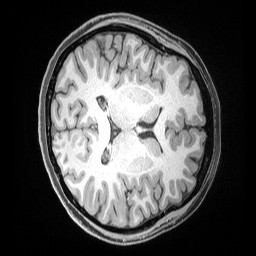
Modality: T1w
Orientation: axial
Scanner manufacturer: siemens
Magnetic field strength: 3 T
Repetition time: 2.53 s
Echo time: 0.00169 s